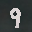
Label: 9